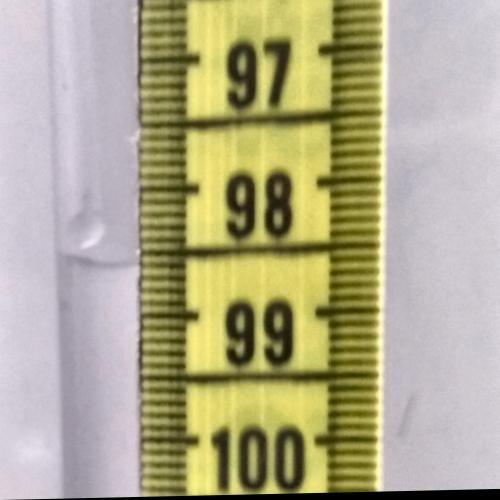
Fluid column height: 98.6 cm